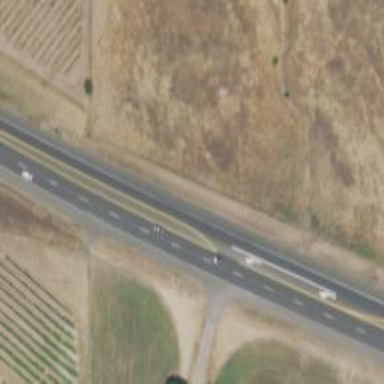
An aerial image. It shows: Primary highway.